Question: Primefaces Datatable have lot of options to arrange pagination.
I have a requirement to make Paginator as in following image :

Does any one have any idea how to do that. Please Suggest any alternate ways, if you know.
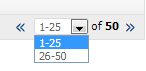
Answer: Extend PrimeFaces 'DataTableRenderer' and override 'encodePaginatorMarkup()':
'''
import org.primefaces.component.datatable.DataTableRenderer;
public class MyDataTableRenderer extends DataTableRenderer {
@Override
protected void encodePaginatorMarkup(FacesContext context, DataTable table, String position, String tag, String styleClass) throws IOException {
// Copypaste here the original PF source code and make modifications where necessary.
}
}
'''
<URL>
Then, to get it to run, register it as follows in 'faces-config.xml':
'''
<render-kit>
<renderer>
<description>Overrides the PrimeFaces table renderer with customized paginator.</description>
<component-family>org.primefaces.component</component-family>
<renderer-type>org.primefaces.component.DataTableRenderer</renderer-type>
<renderer-class>com.example.MyDataTableRenderer</renderer-class>
</renderer>
</render-kit>
'''